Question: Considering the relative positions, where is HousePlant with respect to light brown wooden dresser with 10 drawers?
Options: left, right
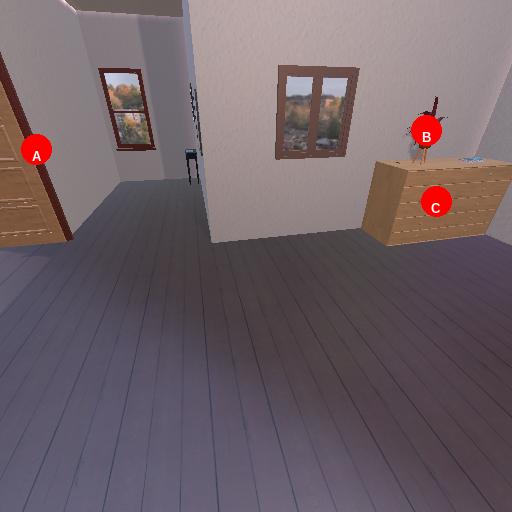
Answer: left